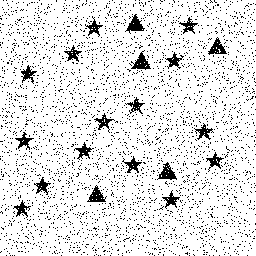
Squares: 0
Triangles: 5
Stars: 15
Total shapes: 20